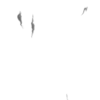
Label: not_dusty